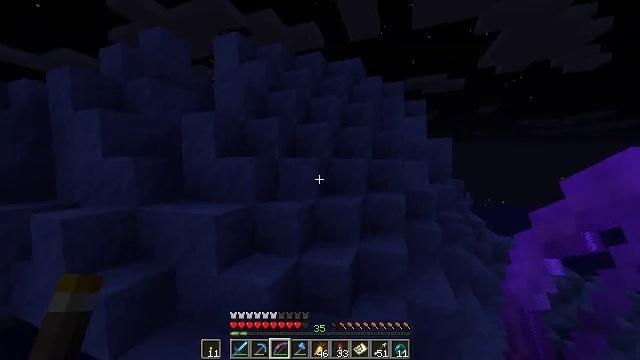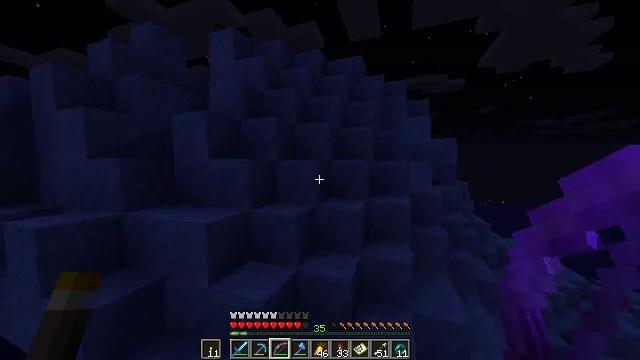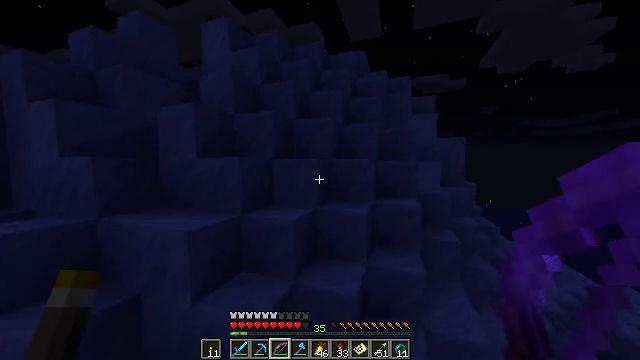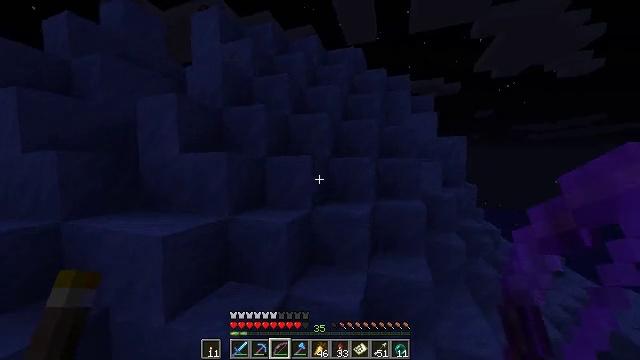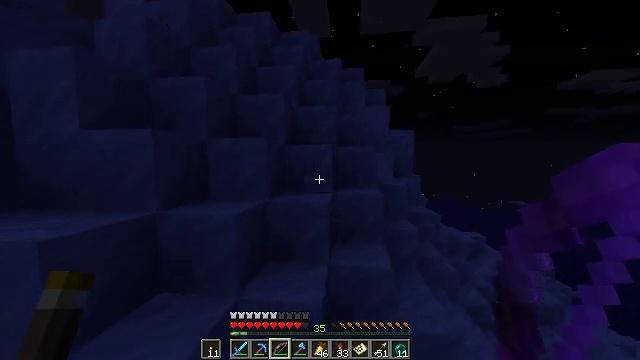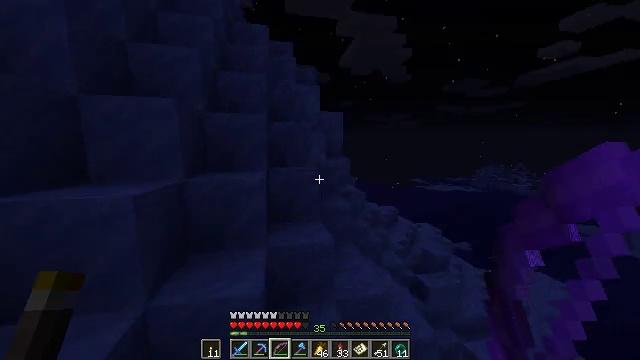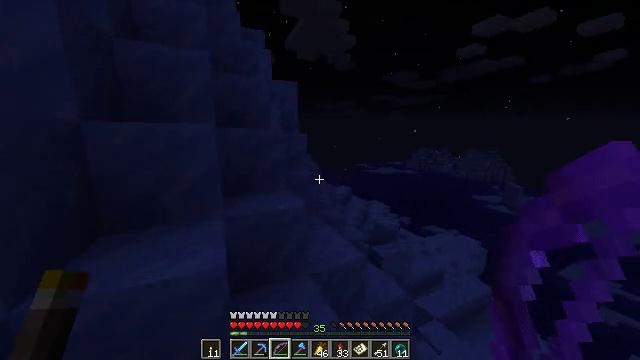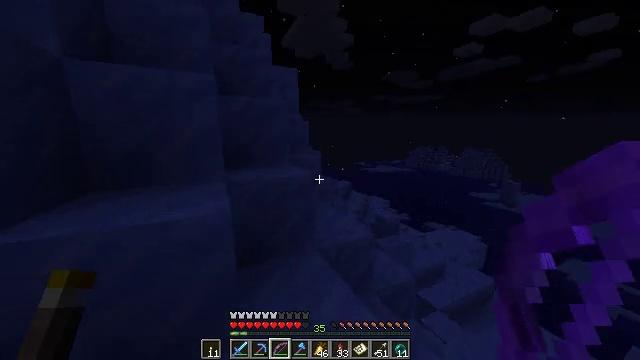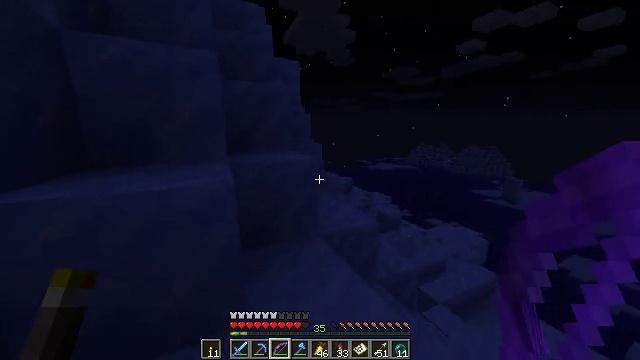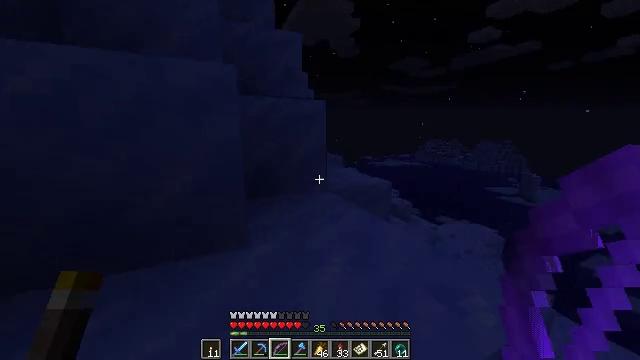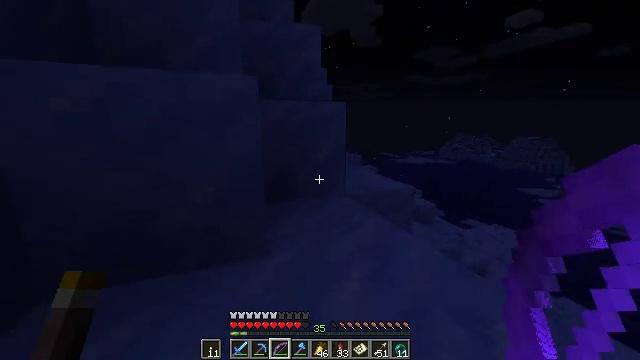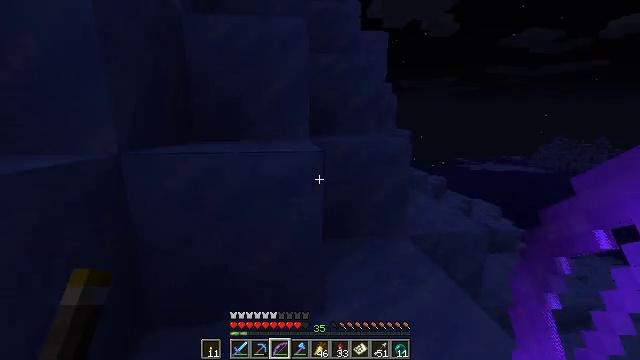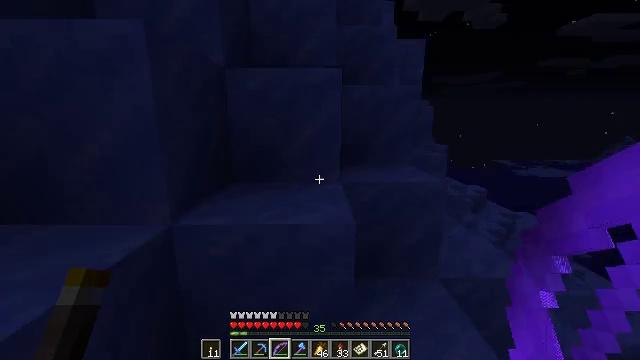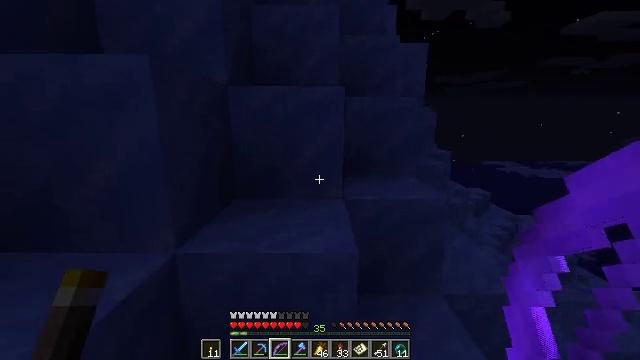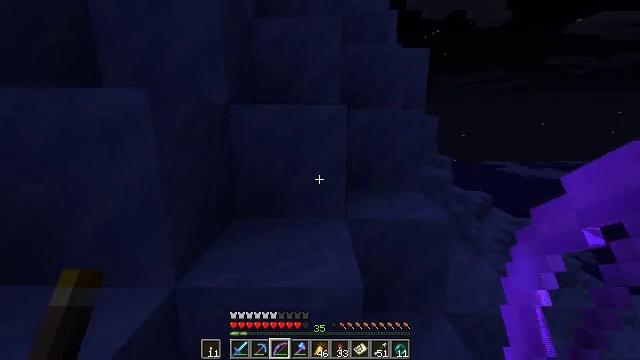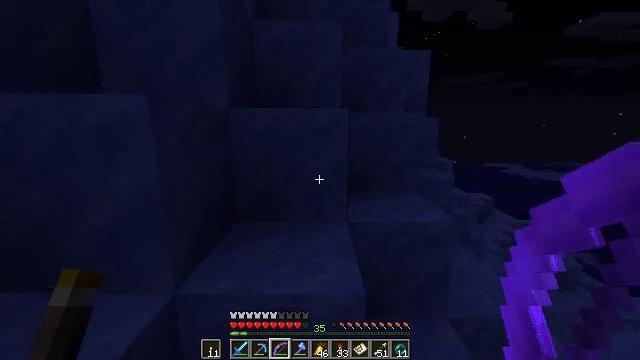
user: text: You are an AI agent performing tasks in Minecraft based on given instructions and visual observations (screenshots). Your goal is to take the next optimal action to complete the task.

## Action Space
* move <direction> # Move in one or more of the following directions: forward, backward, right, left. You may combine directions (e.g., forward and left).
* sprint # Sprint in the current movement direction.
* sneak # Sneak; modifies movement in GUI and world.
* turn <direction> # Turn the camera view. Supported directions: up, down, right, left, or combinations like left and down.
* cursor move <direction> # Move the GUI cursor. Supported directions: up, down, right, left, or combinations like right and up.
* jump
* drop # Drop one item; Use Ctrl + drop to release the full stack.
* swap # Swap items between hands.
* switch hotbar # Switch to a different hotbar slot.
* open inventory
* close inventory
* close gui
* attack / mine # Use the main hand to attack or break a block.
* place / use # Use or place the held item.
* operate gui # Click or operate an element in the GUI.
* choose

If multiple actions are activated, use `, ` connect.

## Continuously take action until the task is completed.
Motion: motion action
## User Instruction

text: Mine packed ice from icy biomes.
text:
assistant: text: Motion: move forward, sprint, jump
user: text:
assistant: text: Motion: move forward, sprint, jump
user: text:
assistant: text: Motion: move forward, sprint, jump
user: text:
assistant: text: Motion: move forward, sprint, turn right and down, jump
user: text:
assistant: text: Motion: move forward, sprint, turn right and down, jump
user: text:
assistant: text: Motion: move forward, sprint, turn right and down, jump
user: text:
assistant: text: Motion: move forward, sprint, jump
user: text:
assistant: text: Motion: move forward, jump
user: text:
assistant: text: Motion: move forward, jump
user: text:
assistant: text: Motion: move forward, turn left, jump
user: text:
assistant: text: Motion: move forward, turn left, jump
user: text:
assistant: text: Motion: move forward, turn left, jump
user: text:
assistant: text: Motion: move forward, jump
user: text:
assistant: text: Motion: move forward, jump
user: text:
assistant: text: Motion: move forward, jump
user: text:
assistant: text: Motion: move forward, turn up, jump
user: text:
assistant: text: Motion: move forward, turn left and up, jump
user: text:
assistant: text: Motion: move forward, turn left and up, jump
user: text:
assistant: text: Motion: move forward, turn left and up, jump
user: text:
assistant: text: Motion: move forward, sprint, turn right and up, jump
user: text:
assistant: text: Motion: move forward, sprint, turn right and up, jump
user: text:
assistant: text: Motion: move forward, sprint, turn right and up, jump
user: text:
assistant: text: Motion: move forward, sprint, turn right and up, jump
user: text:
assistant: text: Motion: move forward, sprint, turn up, jump
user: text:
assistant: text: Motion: move forward, sprint, turn left and up, jump
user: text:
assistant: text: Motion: move forward, sprint, jump
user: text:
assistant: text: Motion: move forward, sprint, turn up, jump
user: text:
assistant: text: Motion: move forward, sprint, turn left and up, jump
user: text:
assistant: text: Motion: move forward, sprint, turn left and up, jump
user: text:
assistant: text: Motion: move forward, sprint, jump